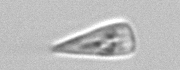
Label: Licmophora